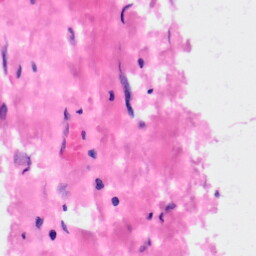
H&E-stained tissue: Kidney